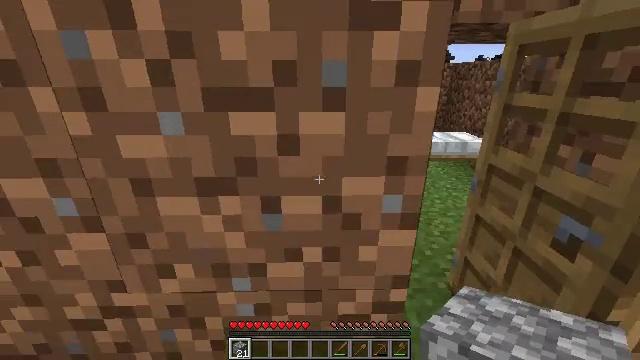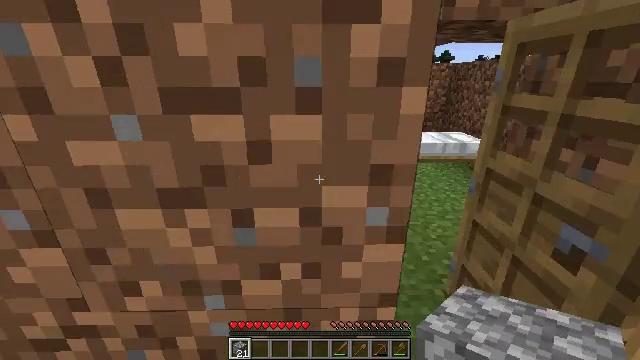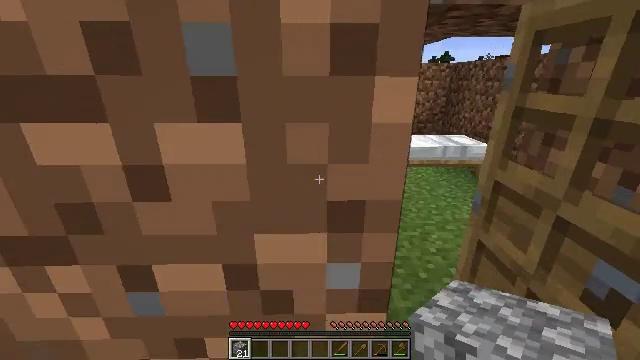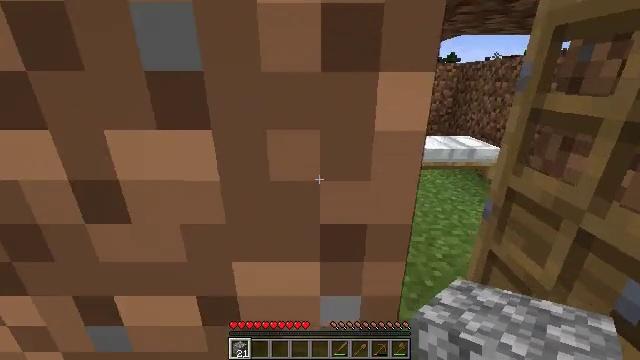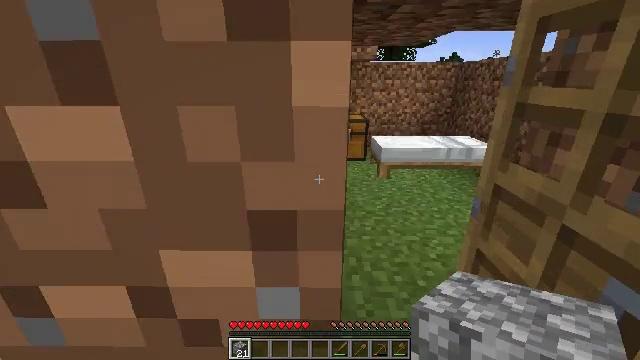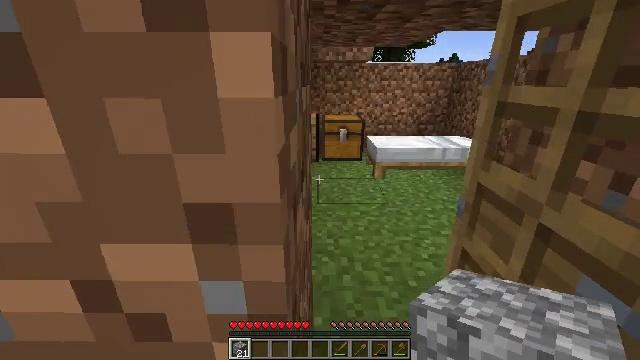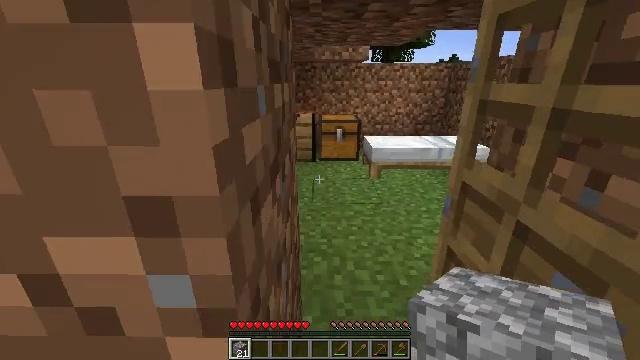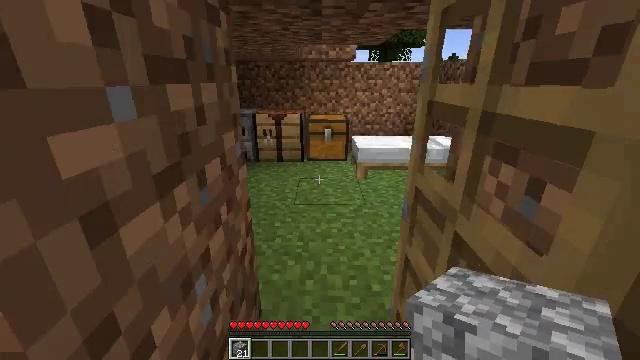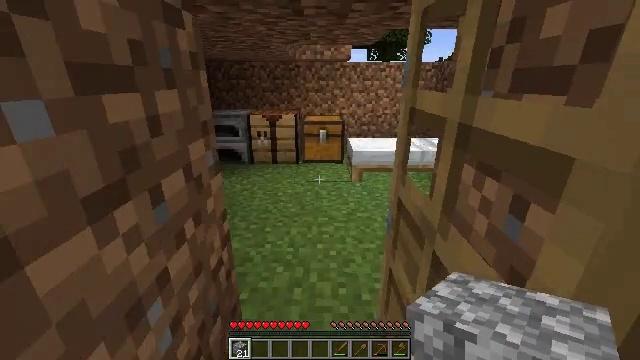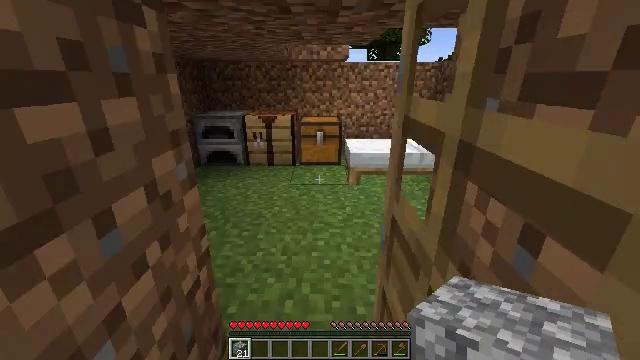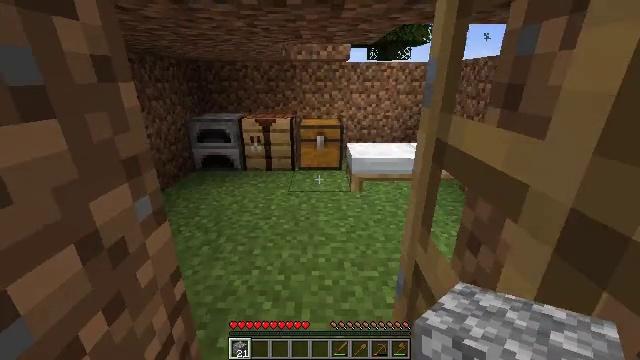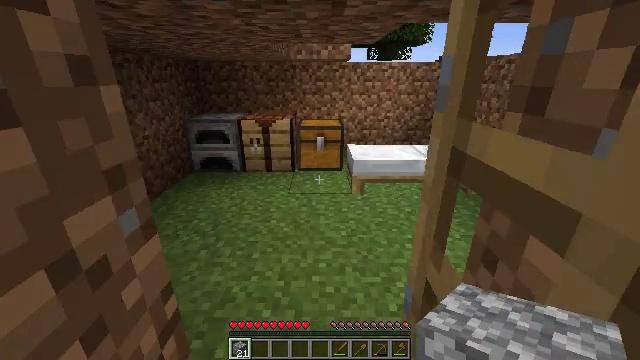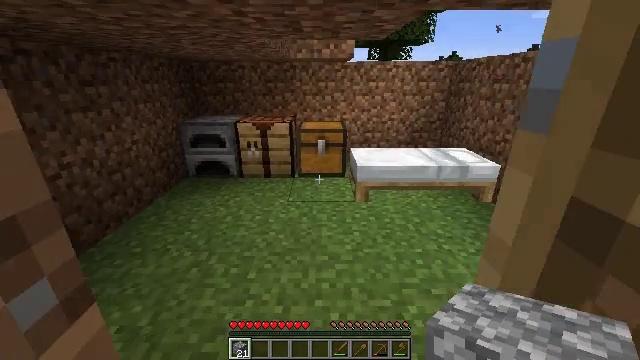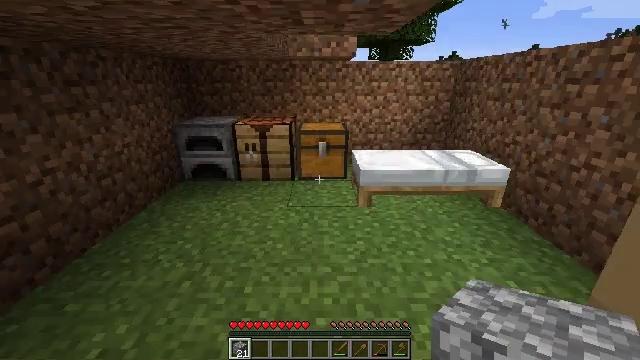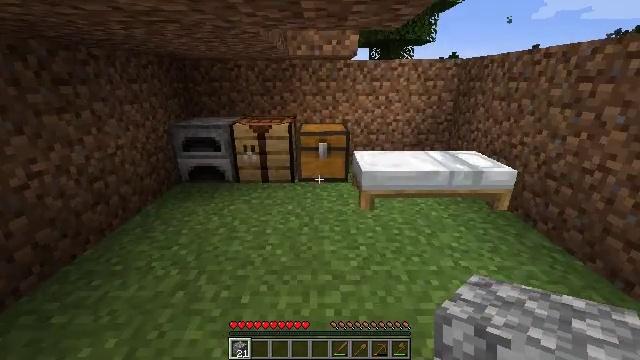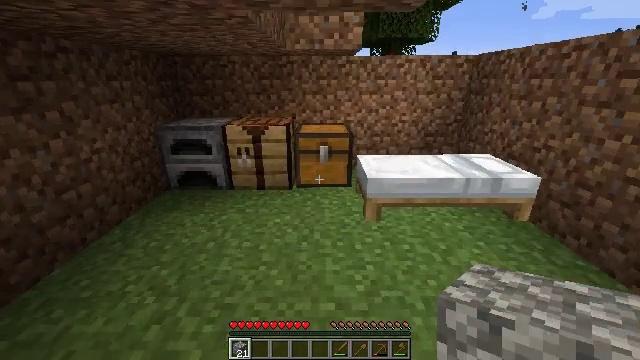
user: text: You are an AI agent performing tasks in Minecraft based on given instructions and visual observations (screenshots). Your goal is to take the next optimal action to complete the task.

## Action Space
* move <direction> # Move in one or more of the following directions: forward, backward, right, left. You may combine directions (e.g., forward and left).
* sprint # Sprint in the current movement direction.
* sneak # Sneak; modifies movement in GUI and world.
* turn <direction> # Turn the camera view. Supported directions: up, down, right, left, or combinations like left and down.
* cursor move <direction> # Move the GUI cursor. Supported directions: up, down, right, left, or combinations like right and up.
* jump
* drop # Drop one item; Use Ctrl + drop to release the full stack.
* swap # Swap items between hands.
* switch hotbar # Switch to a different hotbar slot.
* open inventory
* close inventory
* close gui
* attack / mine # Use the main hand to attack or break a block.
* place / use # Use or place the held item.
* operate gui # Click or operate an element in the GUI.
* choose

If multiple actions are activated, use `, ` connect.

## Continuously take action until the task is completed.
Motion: motion action
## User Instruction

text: Mine the oak log.
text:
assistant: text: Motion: move forward
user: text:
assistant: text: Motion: move forward
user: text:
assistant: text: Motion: move forward, turn left
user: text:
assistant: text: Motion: move forward and move right
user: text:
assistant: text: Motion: move forward and move right
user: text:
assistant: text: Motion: move forward and move right
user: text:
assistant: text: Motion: move forward and move right
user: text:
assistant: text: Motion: move forward and move right
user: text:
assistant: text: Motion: move forward
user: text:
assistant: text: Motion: move forward
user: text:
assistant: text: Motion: move forward
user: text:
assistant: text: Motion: move forward
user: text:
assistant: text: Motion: move forward
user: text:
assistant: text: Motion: move forward
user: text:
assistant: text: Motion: move forward
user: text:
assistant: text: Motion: move forward
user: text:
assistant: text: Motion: move forward
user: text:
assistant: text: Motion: move forward
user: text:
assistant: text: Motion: move forward
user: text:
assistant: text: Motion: move forward
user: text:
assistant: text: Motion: move forward
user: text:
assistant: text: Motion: move forward
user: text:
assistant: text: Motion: move forward, turn left and down
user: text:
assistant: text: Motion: move left, turn left and down
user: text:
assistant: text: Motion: move left, turn left and down
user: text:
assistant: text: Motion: move left
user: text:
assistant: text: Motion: move forward and move left
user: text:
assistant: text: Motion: move forward and move left
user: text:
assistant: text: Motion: move forward and move left
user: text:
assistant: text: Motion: move forward and move left